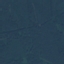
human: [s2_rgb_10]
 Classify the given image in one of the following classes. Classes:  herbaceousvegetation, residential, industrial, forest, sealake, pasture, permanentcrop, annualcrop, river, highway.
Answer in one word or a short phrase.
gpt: Forest